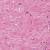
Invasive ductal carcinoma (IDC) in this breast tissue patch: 0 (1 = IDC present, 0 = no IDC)